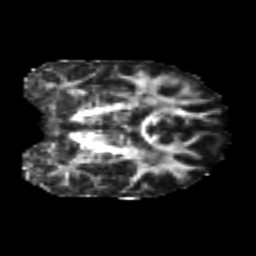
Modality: FA
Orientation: coronal
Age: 22
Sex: female
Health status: healthy
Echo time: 0.074 s